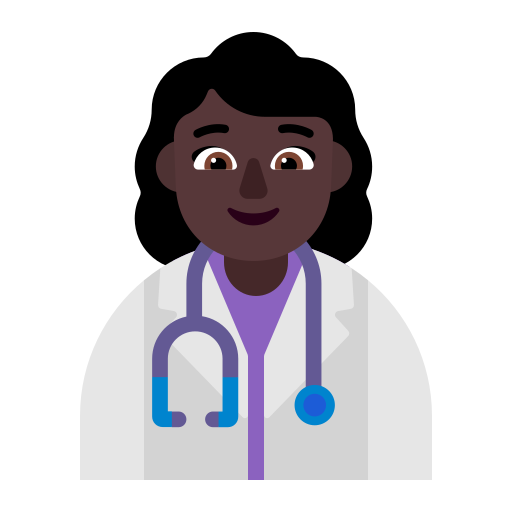
woman health worker flat dark